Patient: sex M, age 29
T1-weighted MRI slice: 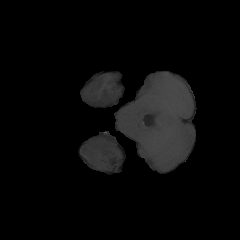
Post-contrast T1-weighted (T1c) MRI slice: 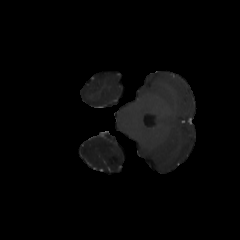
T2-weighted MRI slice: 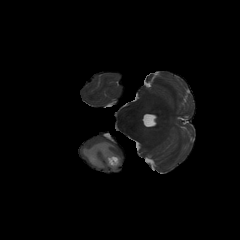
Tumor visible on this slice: yes
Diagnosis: Astrocytoma, IDH-mutant
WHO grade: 4